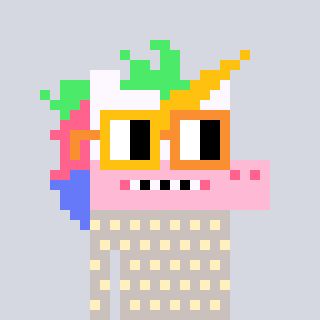
a pixel art character with square yellow and orange glasses, a unicorn-shaped head and a foggrey-colored body on a cool background